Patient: sex M, age 34
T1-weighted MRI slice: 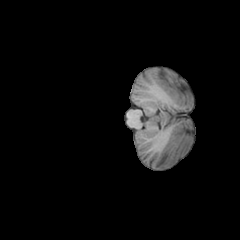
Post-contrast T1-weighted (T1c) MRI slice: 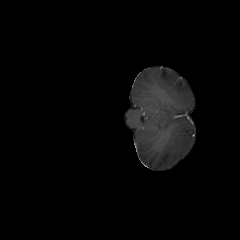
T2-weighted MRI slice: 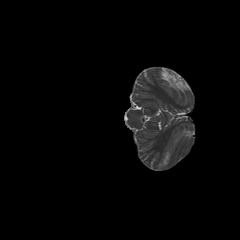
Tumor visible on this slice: no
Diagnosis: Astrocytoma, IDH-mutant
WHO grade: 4